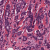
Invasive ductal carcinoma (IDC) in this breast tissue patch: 1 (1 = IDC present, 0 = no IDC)